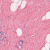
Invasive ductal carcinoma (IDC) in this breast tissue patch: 0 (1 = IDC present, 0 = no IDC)